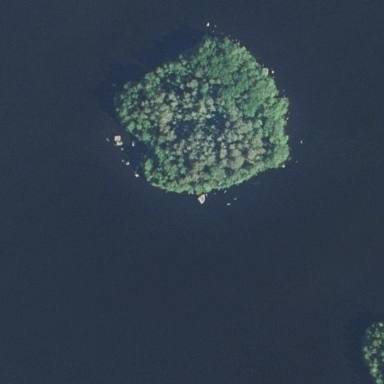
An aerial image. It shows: Islet.